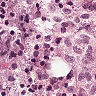
Metastatic tissue present: no